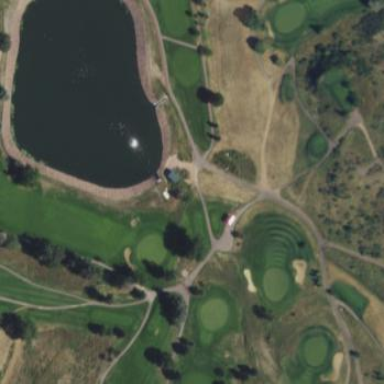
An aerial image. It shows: Water hazard on golf course. The hazard is natural water feature.